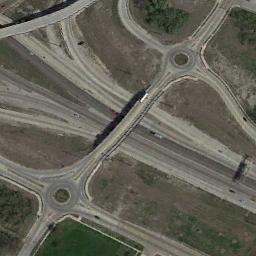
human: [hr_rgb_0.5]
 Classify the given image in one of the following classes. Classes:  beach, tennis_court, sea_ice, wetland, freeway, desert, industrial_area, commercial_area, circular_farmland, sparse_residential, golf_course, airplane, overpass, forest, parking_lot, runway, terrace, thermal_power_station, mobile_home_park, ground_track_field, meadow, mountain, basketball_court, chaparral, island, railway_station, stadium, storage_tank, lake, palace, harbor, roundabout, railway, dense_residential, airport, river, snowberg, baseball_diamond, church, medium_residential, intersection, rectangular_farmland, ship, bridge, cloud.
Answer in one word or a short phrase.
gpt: overpass